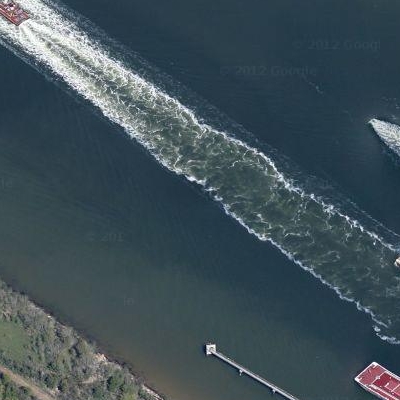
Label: dRiverLake